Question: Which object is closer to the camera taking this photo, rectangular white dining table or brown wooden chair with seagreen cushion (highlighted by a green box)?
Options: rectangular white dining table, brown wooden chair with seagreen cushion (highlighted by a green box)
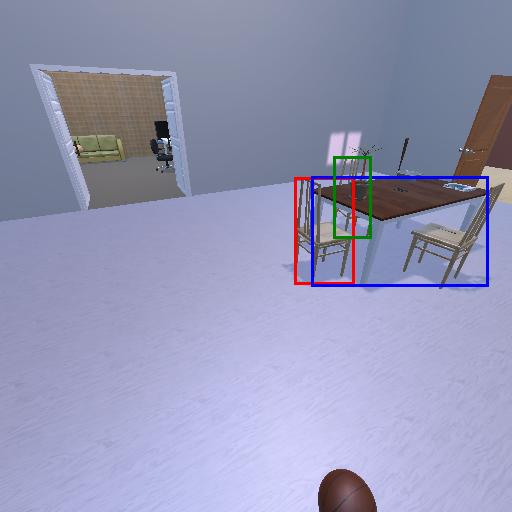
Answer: rectangular white dining table